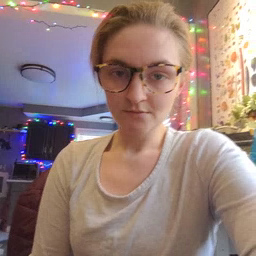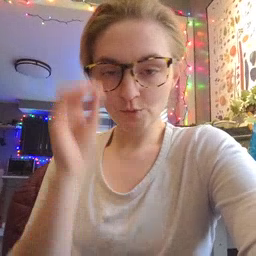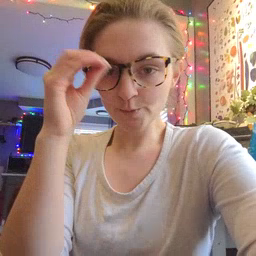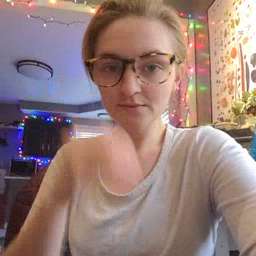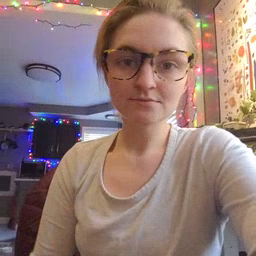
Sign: owl